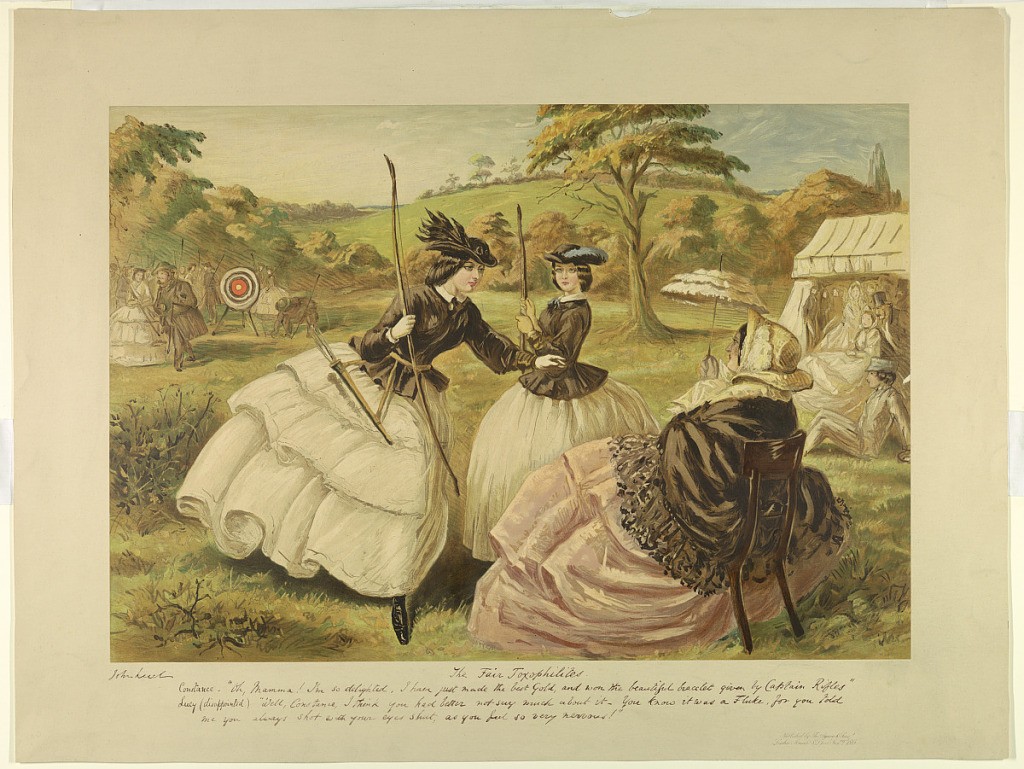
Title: The Fair Toxophilites (Proof)
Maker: John Leech, English, 1817 - 1864
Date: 1865
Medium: Chromolithograph on paper, mounted on heavy paper
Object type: Chromolithograph
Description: An archery range, target at left, tent at right. People around them. Foreground, girl with bow and arrows runs to a seated older woman, while another girl looks on. Title and dialogue, artists' and publisher's names and date below.